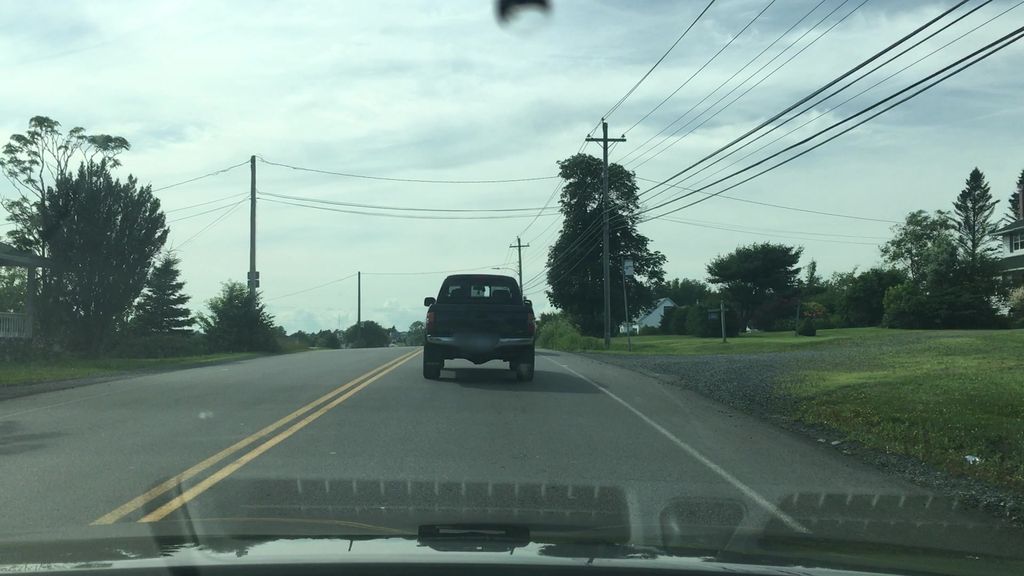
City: halifax